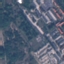
Land use / land cover: Industrial